Question: Using jQuery 1.9.1 & getting XML returned from a query that needs to be displayed in a web page as shown in the picture below. I had asked a similar question several days ago but was all over the place in what I was asking. Hope to ask better questions this time.

For the items in the picture, the XML input would be:
'''
<Classrooms>
<Room Number="3">
<Machine>310</Machine>
<Machine>320</Machine>
<Machine>340</Machine>
<Machine>350</Machine>
</Room>
<Room Number="8">
<Machine>810</Machine>
<Machine>820</Machine>
<Machine>840</Machine>
</Room>
<Room Number="10">
<Machine>1010</Machine>
<Machine>1020</Machine>
</Room>
</Classrooms>
'''
The code below is a function that is called upon a successful 'AJAX GET' and builds the 'checkboxes' in a table on the web page.
'''
var $roomList = $( items );
var roomListString = jQ_xmlDocToString( $roomList );
var roomListXML = $.parseXML(roomListString);
$(roomListXML).find("Row").each(function() {
var activeRooms = $( roomListXML ).find("Row").text();
var nbrRooms = $(activeRooms).find("Room").size();
$(activeRooms).find("Room").each(function() {
var roomNo = $(this).attr("Number");
var roomchk = "Room"+roomNo;
var $tr = $("<tr />");
$tr.append('<td><input type="checkbox" name="'+roomchk+'" id="'+roomchk+'" class="checkall" /><label for="'+roomchk+'">Room '+roomNo+'</td>');
$("#mytable").append( $tr );
$(this).children().each(function() {
var machID = $(this).text();
var idname = "Room"+roomNo+"Mach"+machID;
$tr.append('<td><input type="checkbox" name="'+idname+'" id="'+idname+'" /><label for="'+idname+'">'+machID+'</td>');
$("#mytable").append( $tr );
});
});
});
'''
When the above code is run on the data, the 'HTML' in the table is as shown below.
'''
<tbody>
<tr>
<td>
<input name="Room3" id="Room3" class="checkall" type="checkbox" />
<label for="Room3">Room 3</label>
</td>
<td>
<input name="Room3Mach310" id="Room3Mach310" type="checkbox" />
<label for="Room3Mach310">310</label>
</td>
<td>
<input name="Room3Mach320" id="Room3Mach320" type="checkbox" />
<label for="Room3Mach320">320</label>
</td>
<td>
<input name="Room3Mach340" id="Room3Mach340" type="checkbox" />
<label for="Room3Mach340">340</label>
</td>
<td>
<input name="Room3Mach350" id="Room3Mach350" type="checkbox" />
<label for="Room3Mach350">350</label>
</td>
</tr>
<tr>
<td>
<input name="Room8" id="Room8" class="checkall" type="checkbox" />
<label for="Room8">Room 8</label>
</td>
<td>
<input name="Room8Mach810" id="Room8Mach810" type="checkbox" />
<label for="Room8Mach810">810</label>
</td>
<td>
<input name="Room8Mach820" id="Room8Mach820" type="checkbox" />
<label for="Room8Mach820">820</label>
</td>
<td>
<input name="Room8Mach840" id="Room8Mach840" type="checkbox" />
<label for="Room8Mach840">840</label>
</td>
</tr>
<tr>
<td>
<input name="Room10" id="Room10" class="checkall" type="checkbox" />
<label for="Room10">Room 10</label>
</td>
<td>
<input name="Room10Mach1010" id="Room10Mach1010" type="checkbox" />
<label for="Room10Mach1010">1010</label>
</td>
<td>
<input name="Room10Mach1020" id="Room10Mach1020" type="checkbox" />
<label for="Room10Mach1020">1020</label>
</td>
</tr>
</tbody>
'''
Selection of any checkbox on the page will enable a 'SUBMIT' button on the page, which when clicked will pass the value of the boxes checked into another function. The user can select any number of the individual boxes (the ones with the number beside them), regardless of the room those items are associated with. When the user selects a Room checkbox though, the individual checkboxes for that room should also be checked. The individual values are the ones I want. When the 'SUBMIT' button is clicked, the individual values are all that will be sent to that function.
I had <URL> about using a checkbox 'class' to select all.
I'm using the code below to find what's checked. I can see when I select an individual box that it gets added to the array. I can also see when I select a Room that the 'checkall' is found, but I can't seem to make the individual checkboxes get checked once I do. I had been attempting to use the <URL> jQuery selector, but haven't been able to get it to check the boxes.
'''
$("#mytable").click(function(e) {
var ele = $(this).find(":checkbox");
var zall = $(this).find(":checkbox.checkall:checked");
if (zall) {
var zname = $(zall).attr("name");
var selectallmachines = "input[name^='" + zname +"']:checked:enabled";
$( $(selectallmachines), "#mytable");
}
var arr = [];
$(":checkbox:checked").each(function(i) {
arr[i] = $(this).val();
});
});
'''
I'm sure that it is something that I'm overlooking, but what am I missing? Would appreciate any suggestions or guidance on what I'm doing wrong, or if there's perhaps a better way to do what I'm doing.
Thanks!
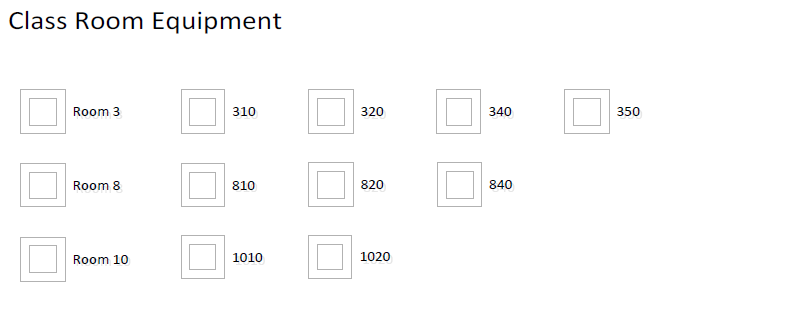
Answer: You can do something like this
'''
$('.checkall').change(function(){
$('input[id^='+this.id+']').prop('checked',this.checked);
});
'''
when '.checkall' is clicked/changes - set checked property on all inputs with an id that starts with the current clicked elements 'id'
<URL>
Though you probably should delegate since you are using ajax to get the elements - this is assuming '#mytable' exists on DOM Ready - or replace with an ancestor element that does
'''
$('#mytable').on('click','.checkall',function(){
$('input[id^='+this.id+']').prop('checked',this.checked);
});
'''
another alternative is to give the checkall id as a class to the relative checkboxes
'''
$tr.append('<td><input type="checkbox" name="'+idname+'" id="'+idname+'" class="'+roomchk+'"/><label for="'+idname+'">'+machID+'</td>');
'''
then you can do
'''
$('#mytable').on('click','.checkall',function(){
$('input.'+this.id).prop('checked',this.checked);
});
'''
<URL>